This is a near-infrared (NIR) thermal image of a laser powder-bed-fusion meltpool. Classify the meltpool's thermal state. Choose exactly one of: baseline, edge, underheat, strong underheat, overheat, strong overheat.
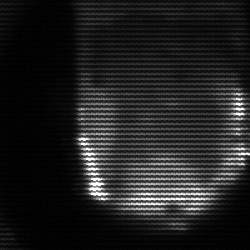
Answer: baseline